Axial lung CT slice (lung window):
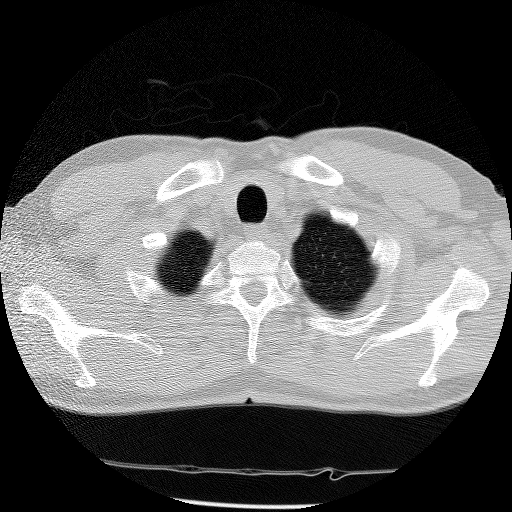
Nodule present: no